一年级 · 组合几何学

，如图，如果沿虚线剪开，剪成了（）个三角形。

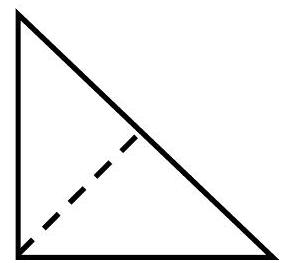
A、 1
B、2
C、3

答案: B
解析: 解B; 沿虚线剪开, 是两个三角形。